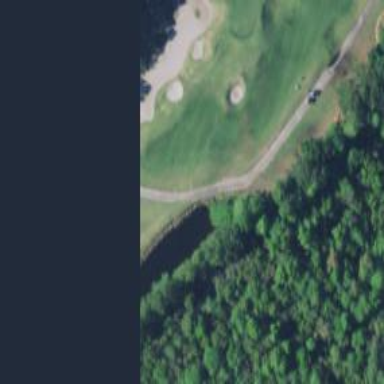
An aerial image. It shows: Sand bunker on golf course.